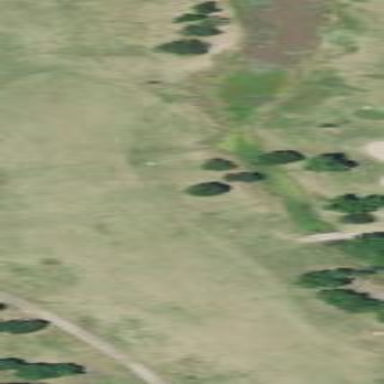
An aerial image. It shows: Golf fairway surrounded by grass.